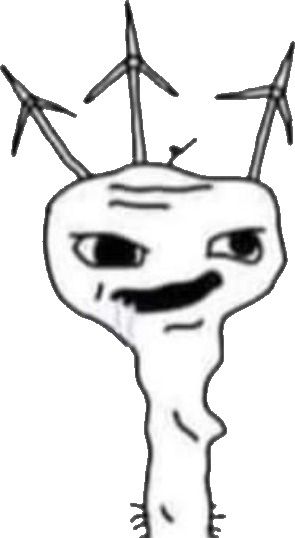
Label: 5_Brainlet